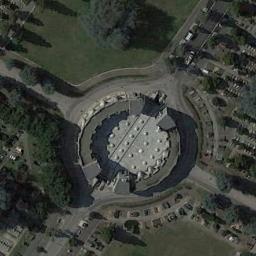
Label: roundabout